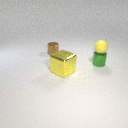
small yellow rubber sphere above small green metal cylinder